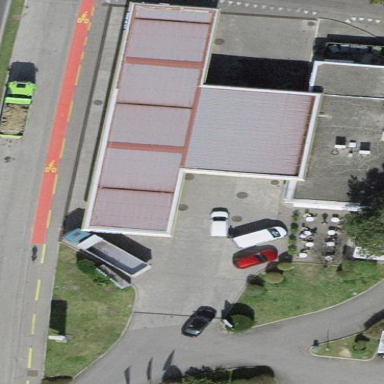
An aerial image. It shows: Building housing fuel station.